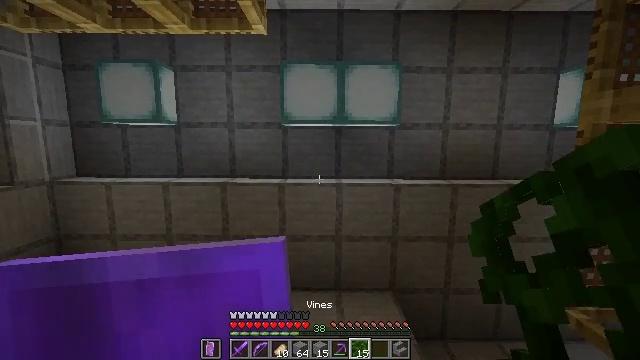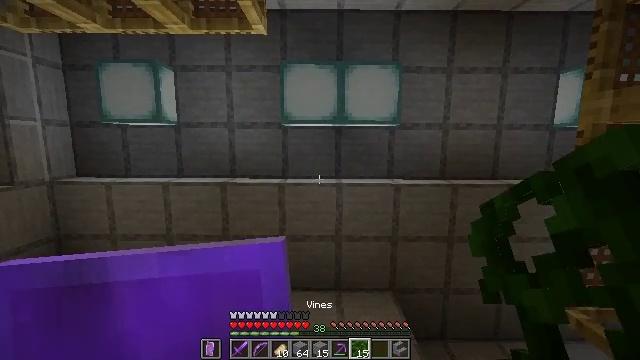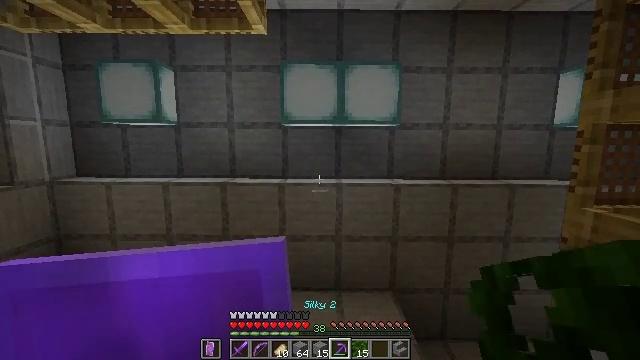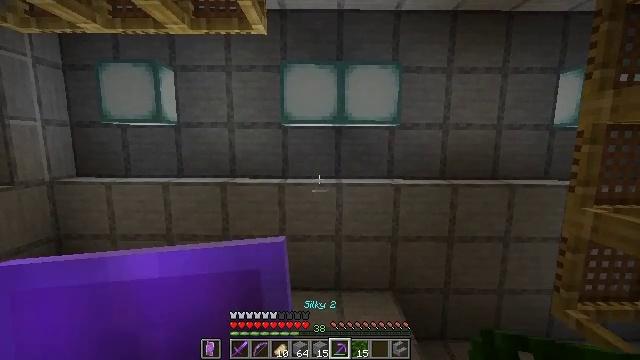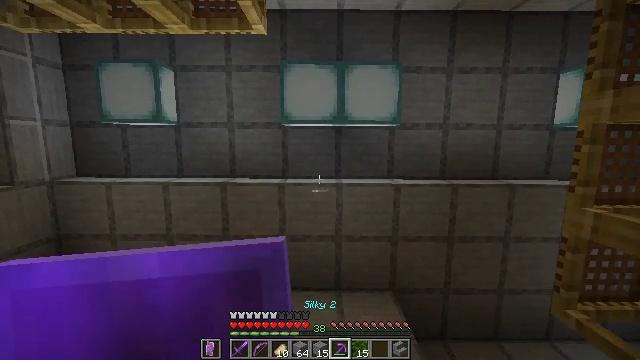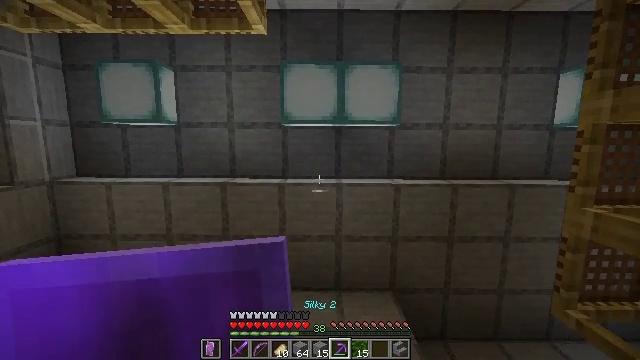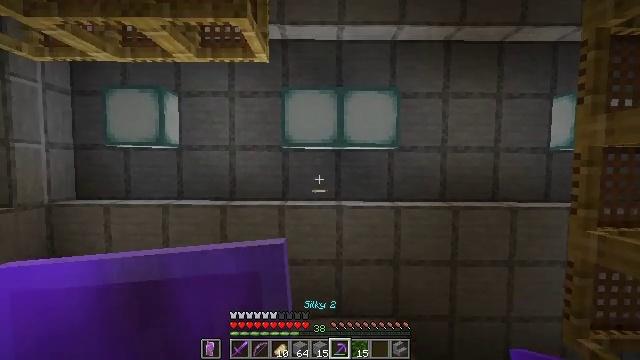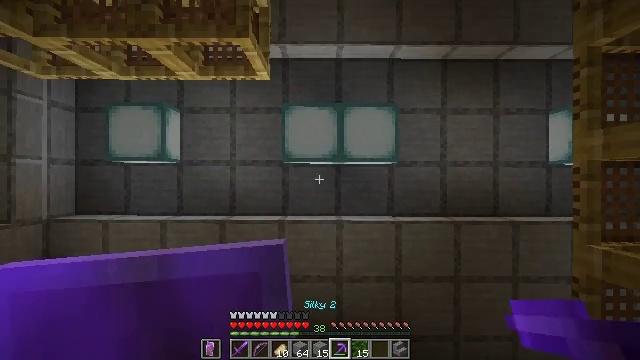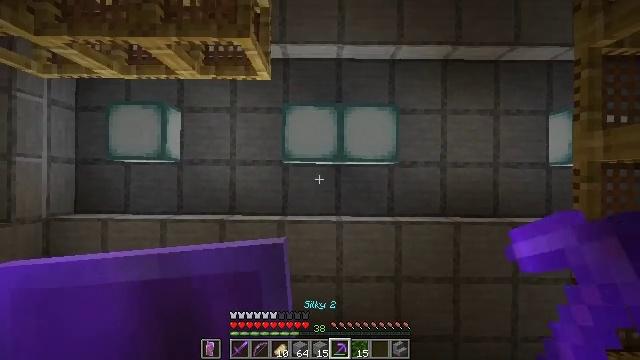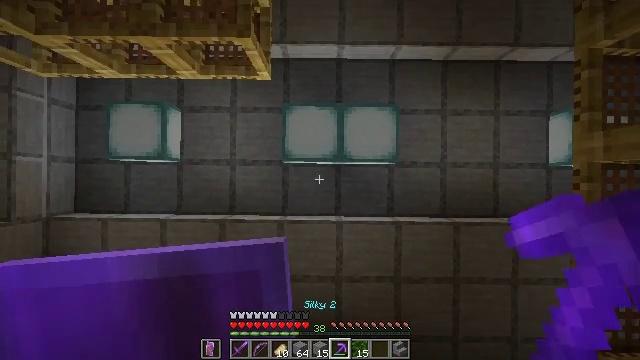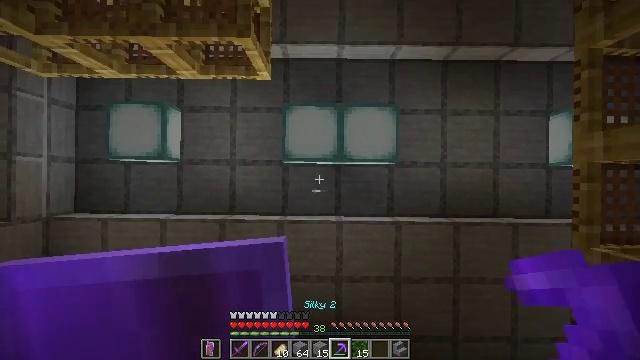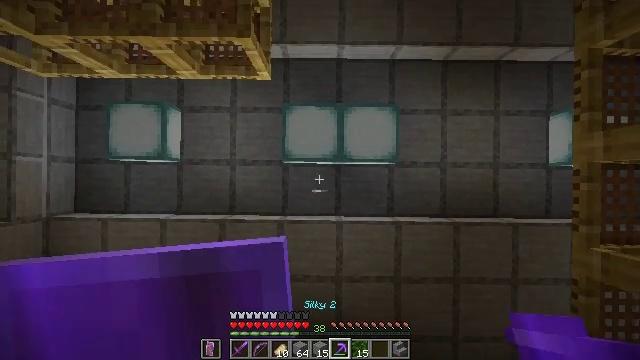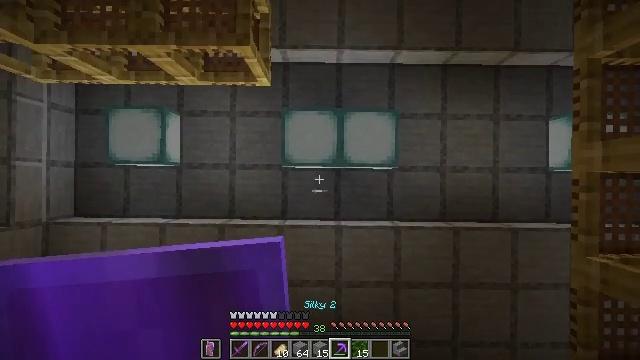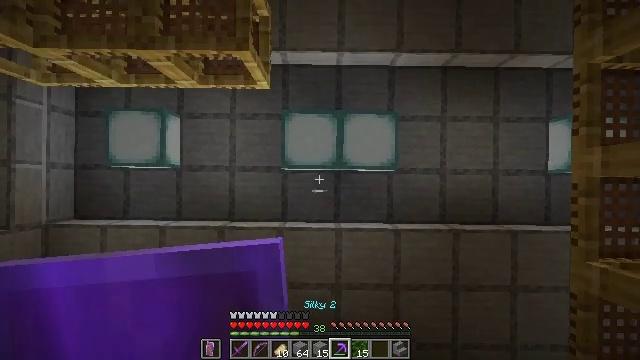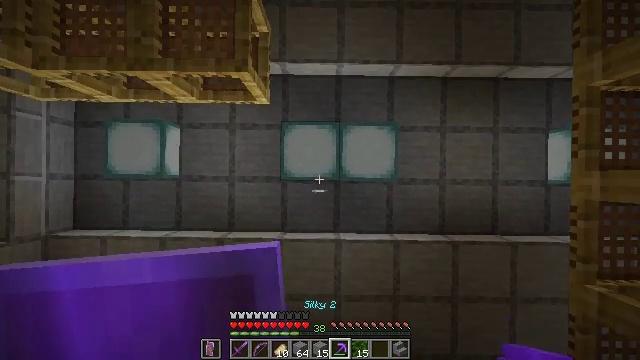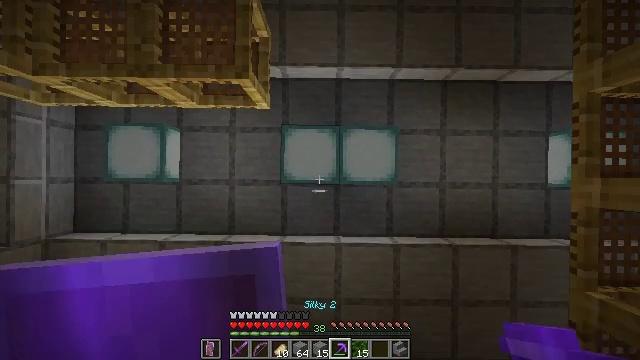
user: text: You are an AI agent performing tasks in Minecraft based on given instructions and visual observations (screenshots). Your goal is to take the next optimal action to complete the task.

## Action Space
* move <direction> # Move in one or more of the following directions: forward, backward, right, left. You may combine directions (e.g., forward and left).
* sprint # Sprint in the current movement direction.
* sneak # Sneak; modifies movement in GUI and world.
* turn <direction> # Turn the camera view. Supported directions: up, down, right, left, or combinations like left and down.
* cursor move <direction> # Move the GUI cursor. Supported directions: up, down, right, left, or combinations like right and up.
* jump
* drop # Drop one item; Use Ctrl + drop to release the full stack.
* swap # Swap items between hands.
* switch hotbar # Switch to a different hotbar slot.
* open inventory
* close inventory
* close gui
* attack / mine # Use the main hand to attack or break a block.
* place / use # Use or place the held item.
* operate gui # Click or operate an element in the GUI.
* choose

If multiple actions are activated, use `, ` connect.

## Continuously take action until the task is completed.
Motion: motion action
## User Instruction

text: Break the glowing sea lantern block.
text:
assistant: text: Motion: no_op
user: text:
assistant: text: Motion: no_op
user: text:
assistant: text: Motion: no_op
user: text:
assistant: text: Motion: no_op
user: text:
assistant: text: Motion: no_op
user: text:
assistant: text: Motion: turn up
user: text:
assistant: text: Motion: turn up
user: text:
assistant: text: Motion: turn up
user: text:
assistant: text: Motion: no_op
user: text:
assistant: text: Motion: no_op
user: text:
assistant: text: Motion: no_op
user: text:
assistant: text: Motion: move back
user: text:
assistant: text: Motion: move back
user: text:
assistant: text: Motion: no_op
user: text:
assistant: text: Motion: no_op
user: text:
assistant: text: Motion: no_op
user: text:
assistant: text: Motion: no_op
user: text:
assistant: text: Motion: no_op
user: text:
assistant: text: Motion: no_op
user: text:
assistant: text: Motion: no_op
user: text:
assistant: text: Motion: no_op
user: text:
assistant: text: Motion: no_op
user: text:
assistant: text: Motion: no_op
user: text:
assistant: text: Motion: no_op
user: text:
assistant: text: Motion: no_op
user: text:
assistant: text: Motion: no_op
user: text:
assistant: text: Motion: turn up
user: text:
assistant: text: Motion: no_op
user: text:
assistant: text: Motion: no_op
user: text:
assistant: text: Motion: attack / mine